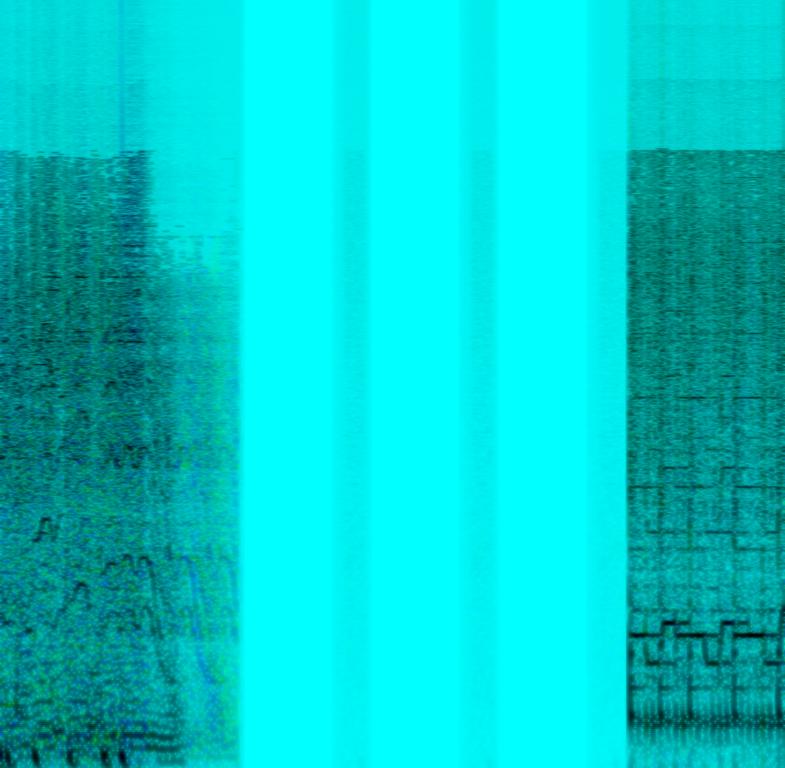
This audio contains an acoustic drum set playing fast snare rolls and then adding in a kick on every beat along with some crash hits. A synthesizer is playing a fast lead melody in the upper register. Then the song breaks into the next part and a brass/string section is playing a melody changing note on every beat together with the kick. This song may be playing for a fast paced video-game.